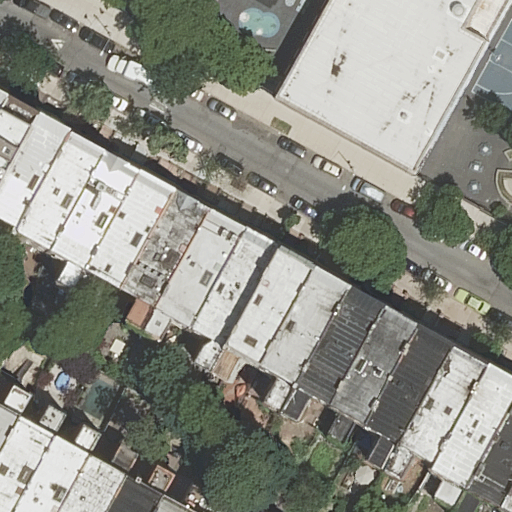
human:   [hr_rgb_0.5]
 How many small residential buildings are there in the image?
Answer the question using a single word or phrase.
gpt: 8

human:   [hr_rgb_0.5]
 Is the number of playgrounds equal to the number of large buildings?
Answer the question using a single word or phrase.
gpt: no

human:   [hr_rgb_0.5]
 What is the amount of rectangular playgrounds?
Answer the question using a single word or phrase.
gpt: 1

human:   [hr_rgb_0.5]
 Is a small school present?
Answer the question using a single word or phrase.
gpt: no

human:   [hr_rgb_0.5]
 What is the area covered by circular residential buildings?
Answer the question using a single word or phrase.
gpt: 0m2

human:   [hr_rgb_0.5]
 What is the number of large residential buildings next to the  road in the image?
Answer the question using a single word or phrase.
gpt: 0

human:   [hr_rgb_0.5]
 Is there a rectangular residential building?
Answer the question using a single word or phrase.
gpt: yes

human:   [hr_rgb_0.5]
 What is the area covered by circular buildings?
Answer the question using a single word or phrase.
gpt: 0m2

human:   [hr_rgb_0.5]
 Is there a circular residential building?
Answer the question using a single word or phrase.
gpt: no

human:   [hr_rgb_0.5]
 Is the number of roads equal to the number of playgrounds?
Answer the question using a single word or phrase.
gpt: no

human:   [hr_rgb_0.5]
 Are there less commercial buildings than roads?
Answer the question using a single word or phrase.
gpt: yes

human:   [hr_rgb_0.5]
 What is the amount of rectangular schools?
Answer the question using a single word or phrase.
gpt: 0

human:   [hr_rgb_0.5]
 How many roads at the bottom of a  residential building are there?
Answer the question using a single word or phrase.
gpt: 0

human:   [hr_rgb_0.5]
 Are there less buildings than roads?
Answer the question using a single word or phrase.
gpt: no

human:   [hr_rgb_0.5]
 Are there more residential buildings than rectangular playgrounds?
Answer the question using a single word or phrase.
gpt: yes

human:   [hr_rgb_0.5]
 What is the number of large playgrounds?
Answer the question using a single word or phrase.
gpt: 1

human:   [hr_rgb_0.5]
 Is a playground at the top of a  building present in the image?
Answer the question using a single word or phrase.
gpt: yes

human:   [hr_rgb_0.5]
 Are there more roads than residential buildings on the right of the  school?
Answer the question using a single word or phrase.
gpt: yes

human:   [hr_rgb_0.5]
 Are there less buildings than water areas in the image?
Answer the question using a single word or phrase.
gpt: no

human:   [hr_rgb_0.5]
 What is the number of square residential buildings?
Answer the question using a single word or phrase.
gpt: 0

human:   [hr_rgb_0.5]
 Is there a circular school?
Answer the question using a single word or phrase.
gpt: no

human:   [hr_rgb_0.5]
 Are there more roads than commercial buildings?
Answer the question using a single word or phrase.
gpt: yes

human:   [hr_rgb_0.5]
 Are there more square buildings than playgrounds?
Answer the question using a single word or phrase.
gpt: no

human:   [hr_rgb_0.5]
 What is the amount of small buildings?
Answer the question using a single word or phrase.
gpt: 8

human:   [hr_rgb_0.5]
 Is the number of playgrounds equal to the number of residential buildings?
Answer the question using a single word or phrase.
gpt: no

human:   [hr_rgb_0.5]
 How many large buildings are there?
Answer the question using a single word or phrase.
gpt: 1

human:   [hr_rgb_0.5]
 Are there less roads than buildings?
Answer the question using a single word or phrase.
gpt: yes

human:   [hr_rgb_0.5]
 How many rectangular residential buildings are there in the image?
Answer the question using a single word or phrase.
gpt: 19

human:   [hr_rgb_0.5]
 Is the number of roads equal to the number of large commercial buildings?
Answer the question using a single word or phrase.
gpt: no

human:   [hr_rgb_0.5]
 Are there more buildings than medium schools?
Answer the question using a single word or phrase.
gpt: yes

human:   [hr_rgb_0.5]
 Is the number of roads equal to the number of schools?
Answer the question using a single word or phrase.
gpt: yes

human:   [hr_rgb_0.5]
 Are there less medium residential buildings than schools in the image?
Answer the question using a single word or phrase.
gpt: no

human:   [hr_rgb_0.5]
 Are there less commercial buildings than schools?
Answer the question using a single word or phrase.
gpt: yes

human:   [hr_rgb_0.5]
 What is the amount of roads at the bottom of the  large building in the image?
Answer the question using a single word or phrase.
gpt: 0

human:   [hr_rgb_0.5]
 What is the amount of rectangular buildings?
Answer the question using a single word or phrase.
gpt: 20

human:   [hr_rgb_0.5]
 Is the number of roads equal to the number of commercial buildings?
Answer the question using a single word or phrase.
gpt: no